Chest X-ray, PA view. Patient: 68 years old, sex F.
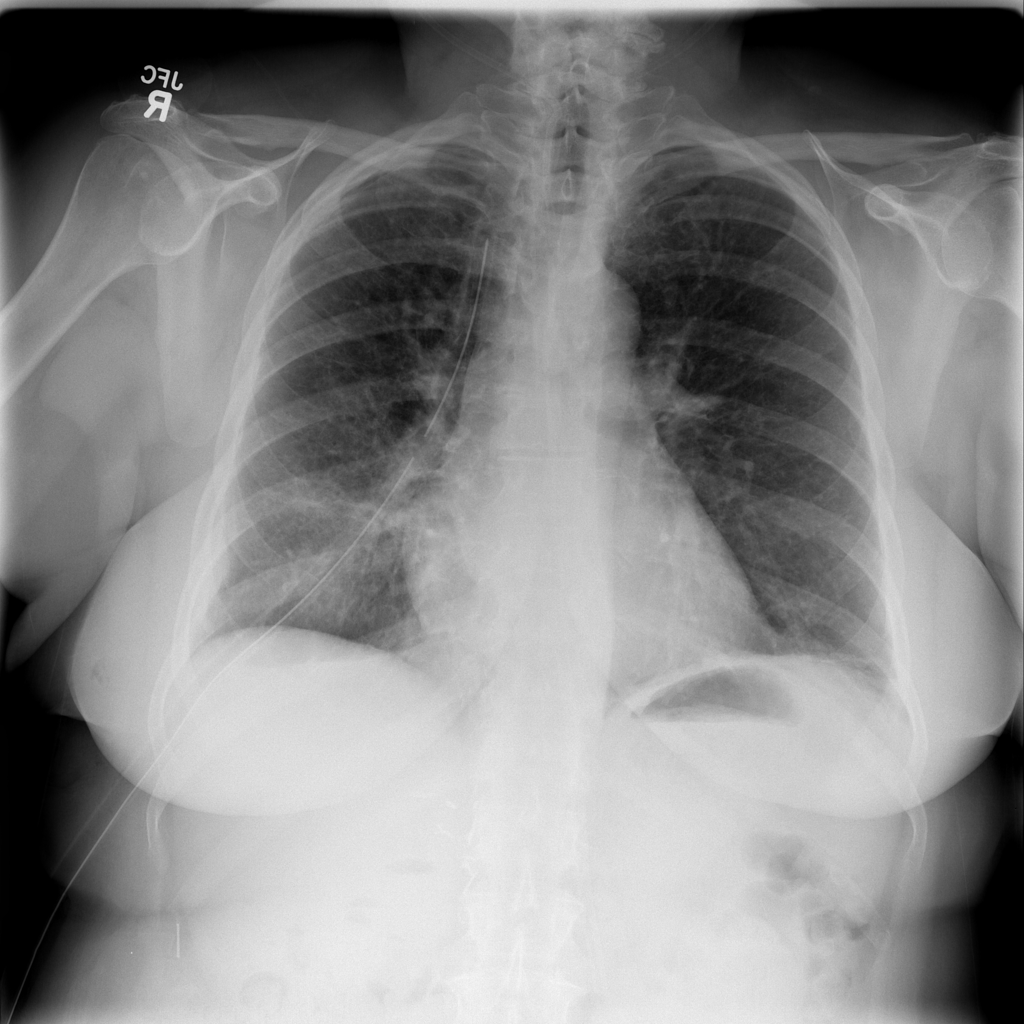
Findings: Pneumothorax